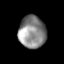
Tissue: lung
Cell type: Endothelial cells
Senescence score: 0.5459
Nuclear area (px): 860
Mean DAPI intensity: 136.281